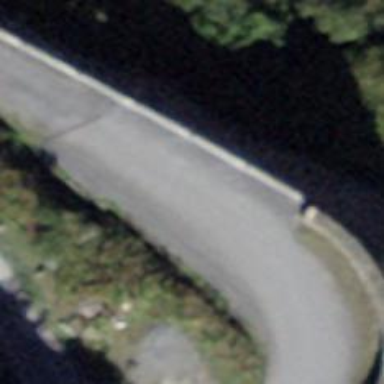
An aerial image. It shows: Passing place on the road.